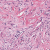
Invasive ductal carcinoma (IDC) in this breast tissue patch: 0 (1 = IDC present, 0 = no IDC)